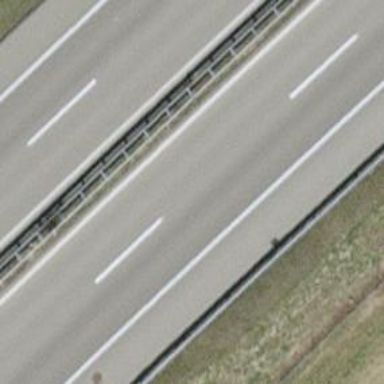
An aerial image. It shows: Motorway.